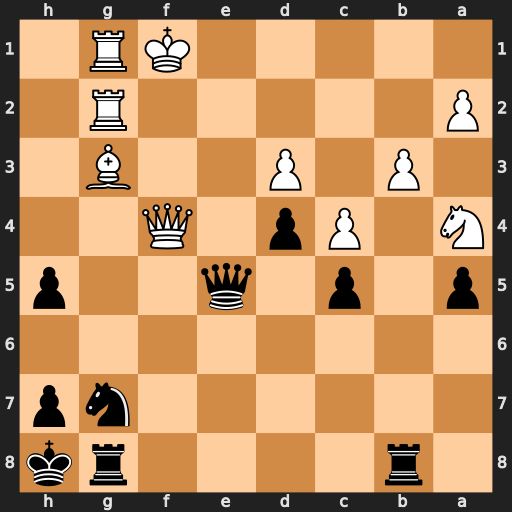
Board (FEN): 1r4rk/6np/8/p1p1q2p/N1Pp1Q2/1P1P2B1/P5R1/5KR1
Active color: b
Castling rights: -
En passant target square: -
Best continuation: Rbf8 Rf2 Rxf4